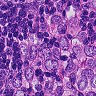
Metastatic tissue present: yes